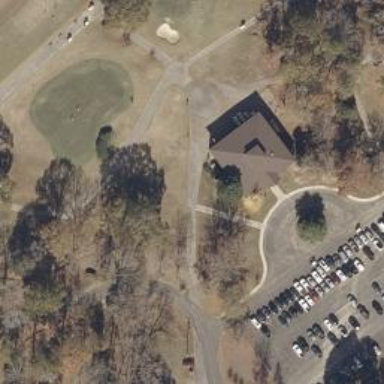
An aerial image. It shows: Path for both roads and golfers.